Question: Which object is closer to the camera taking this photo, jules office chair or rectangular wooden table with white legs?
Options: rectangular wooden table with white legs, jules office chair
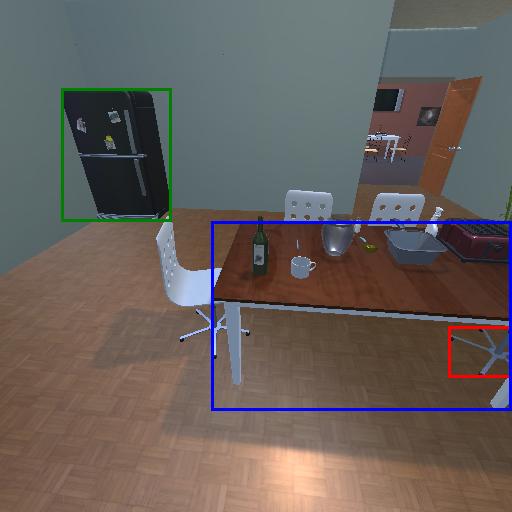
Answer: rectangular wooden table with white legs